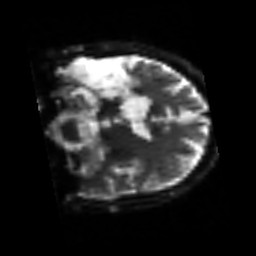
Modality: sbref
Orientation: coronal
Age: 39
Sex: male
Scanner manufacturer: siemens
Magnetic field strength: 3 T
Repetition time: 3.2 s
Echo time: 0.081 s